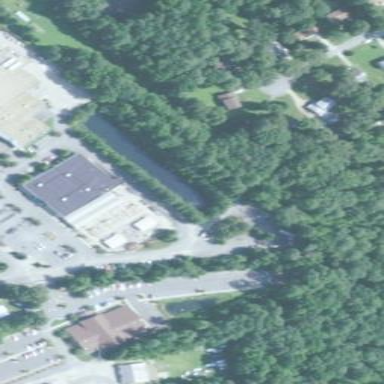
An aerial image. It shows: Building that is motorcycle shop.